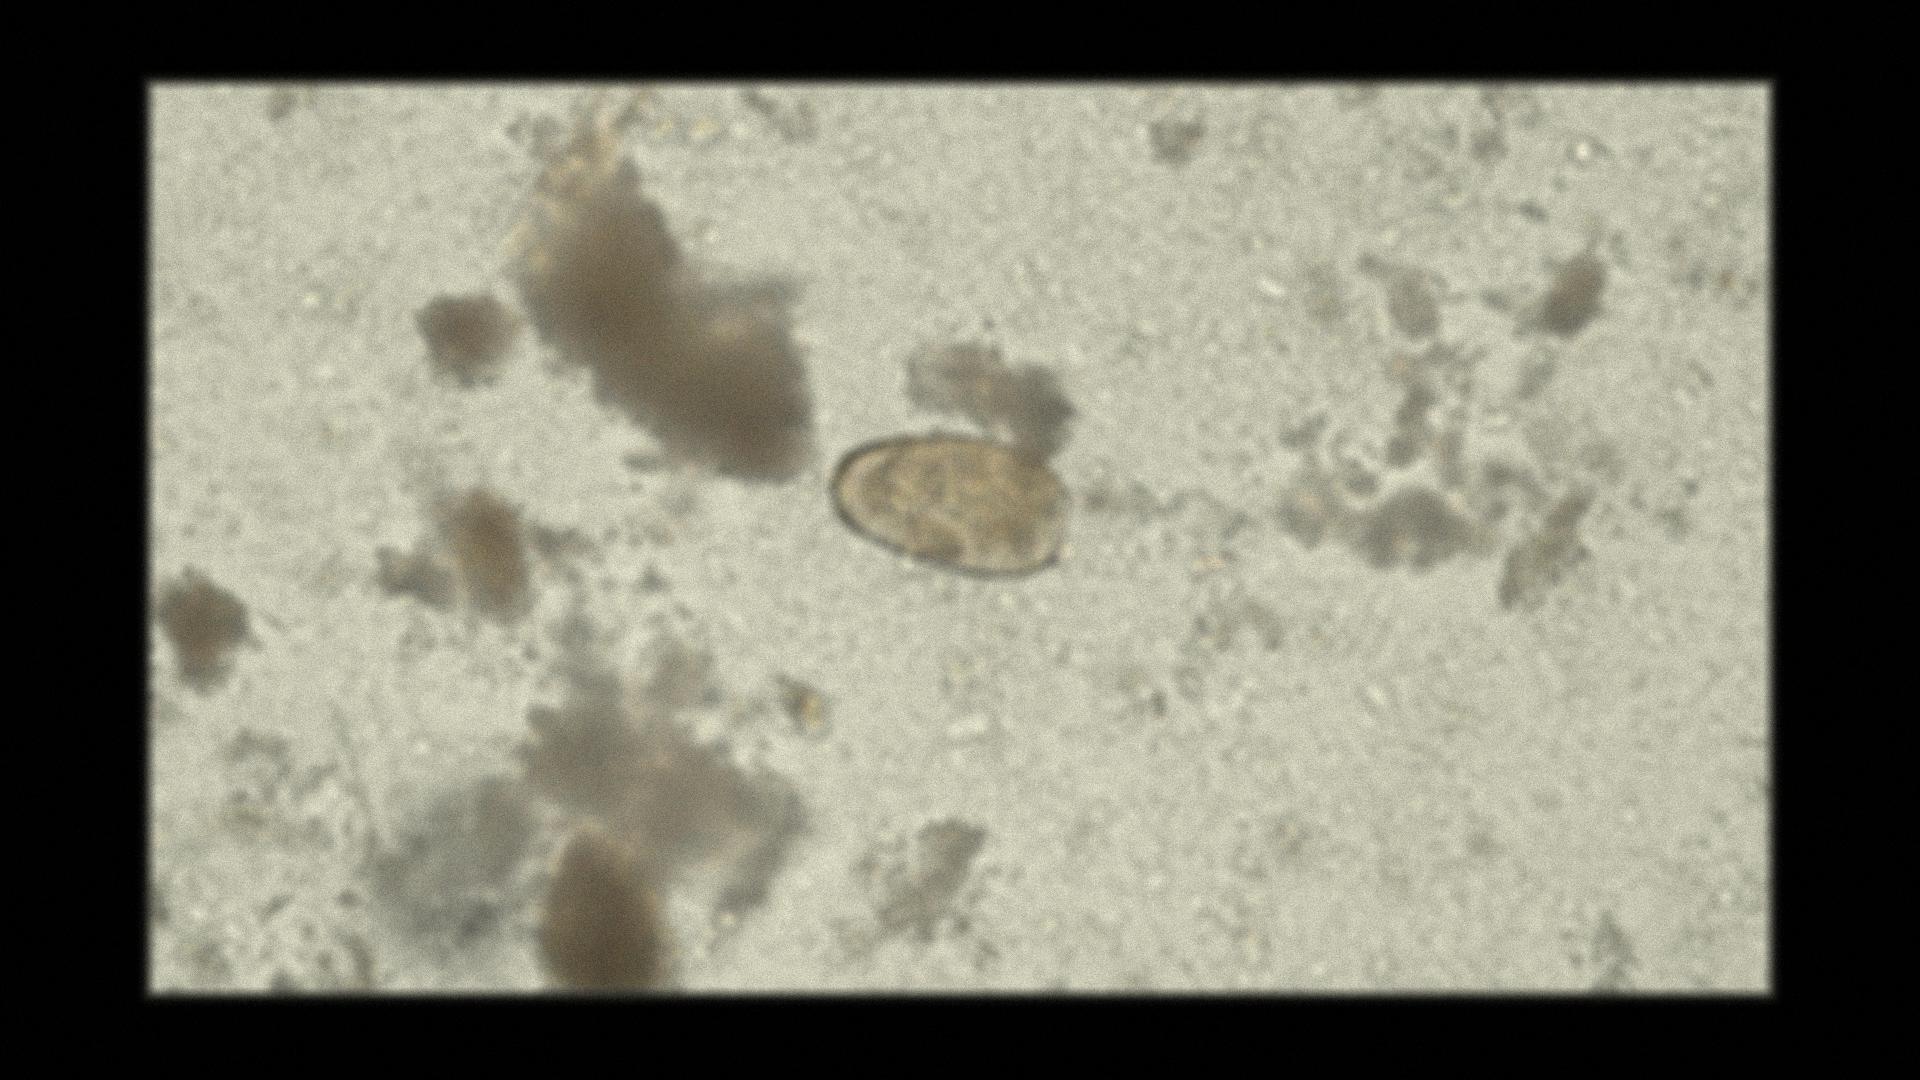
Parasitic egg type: Paragonimus spp